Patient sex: M
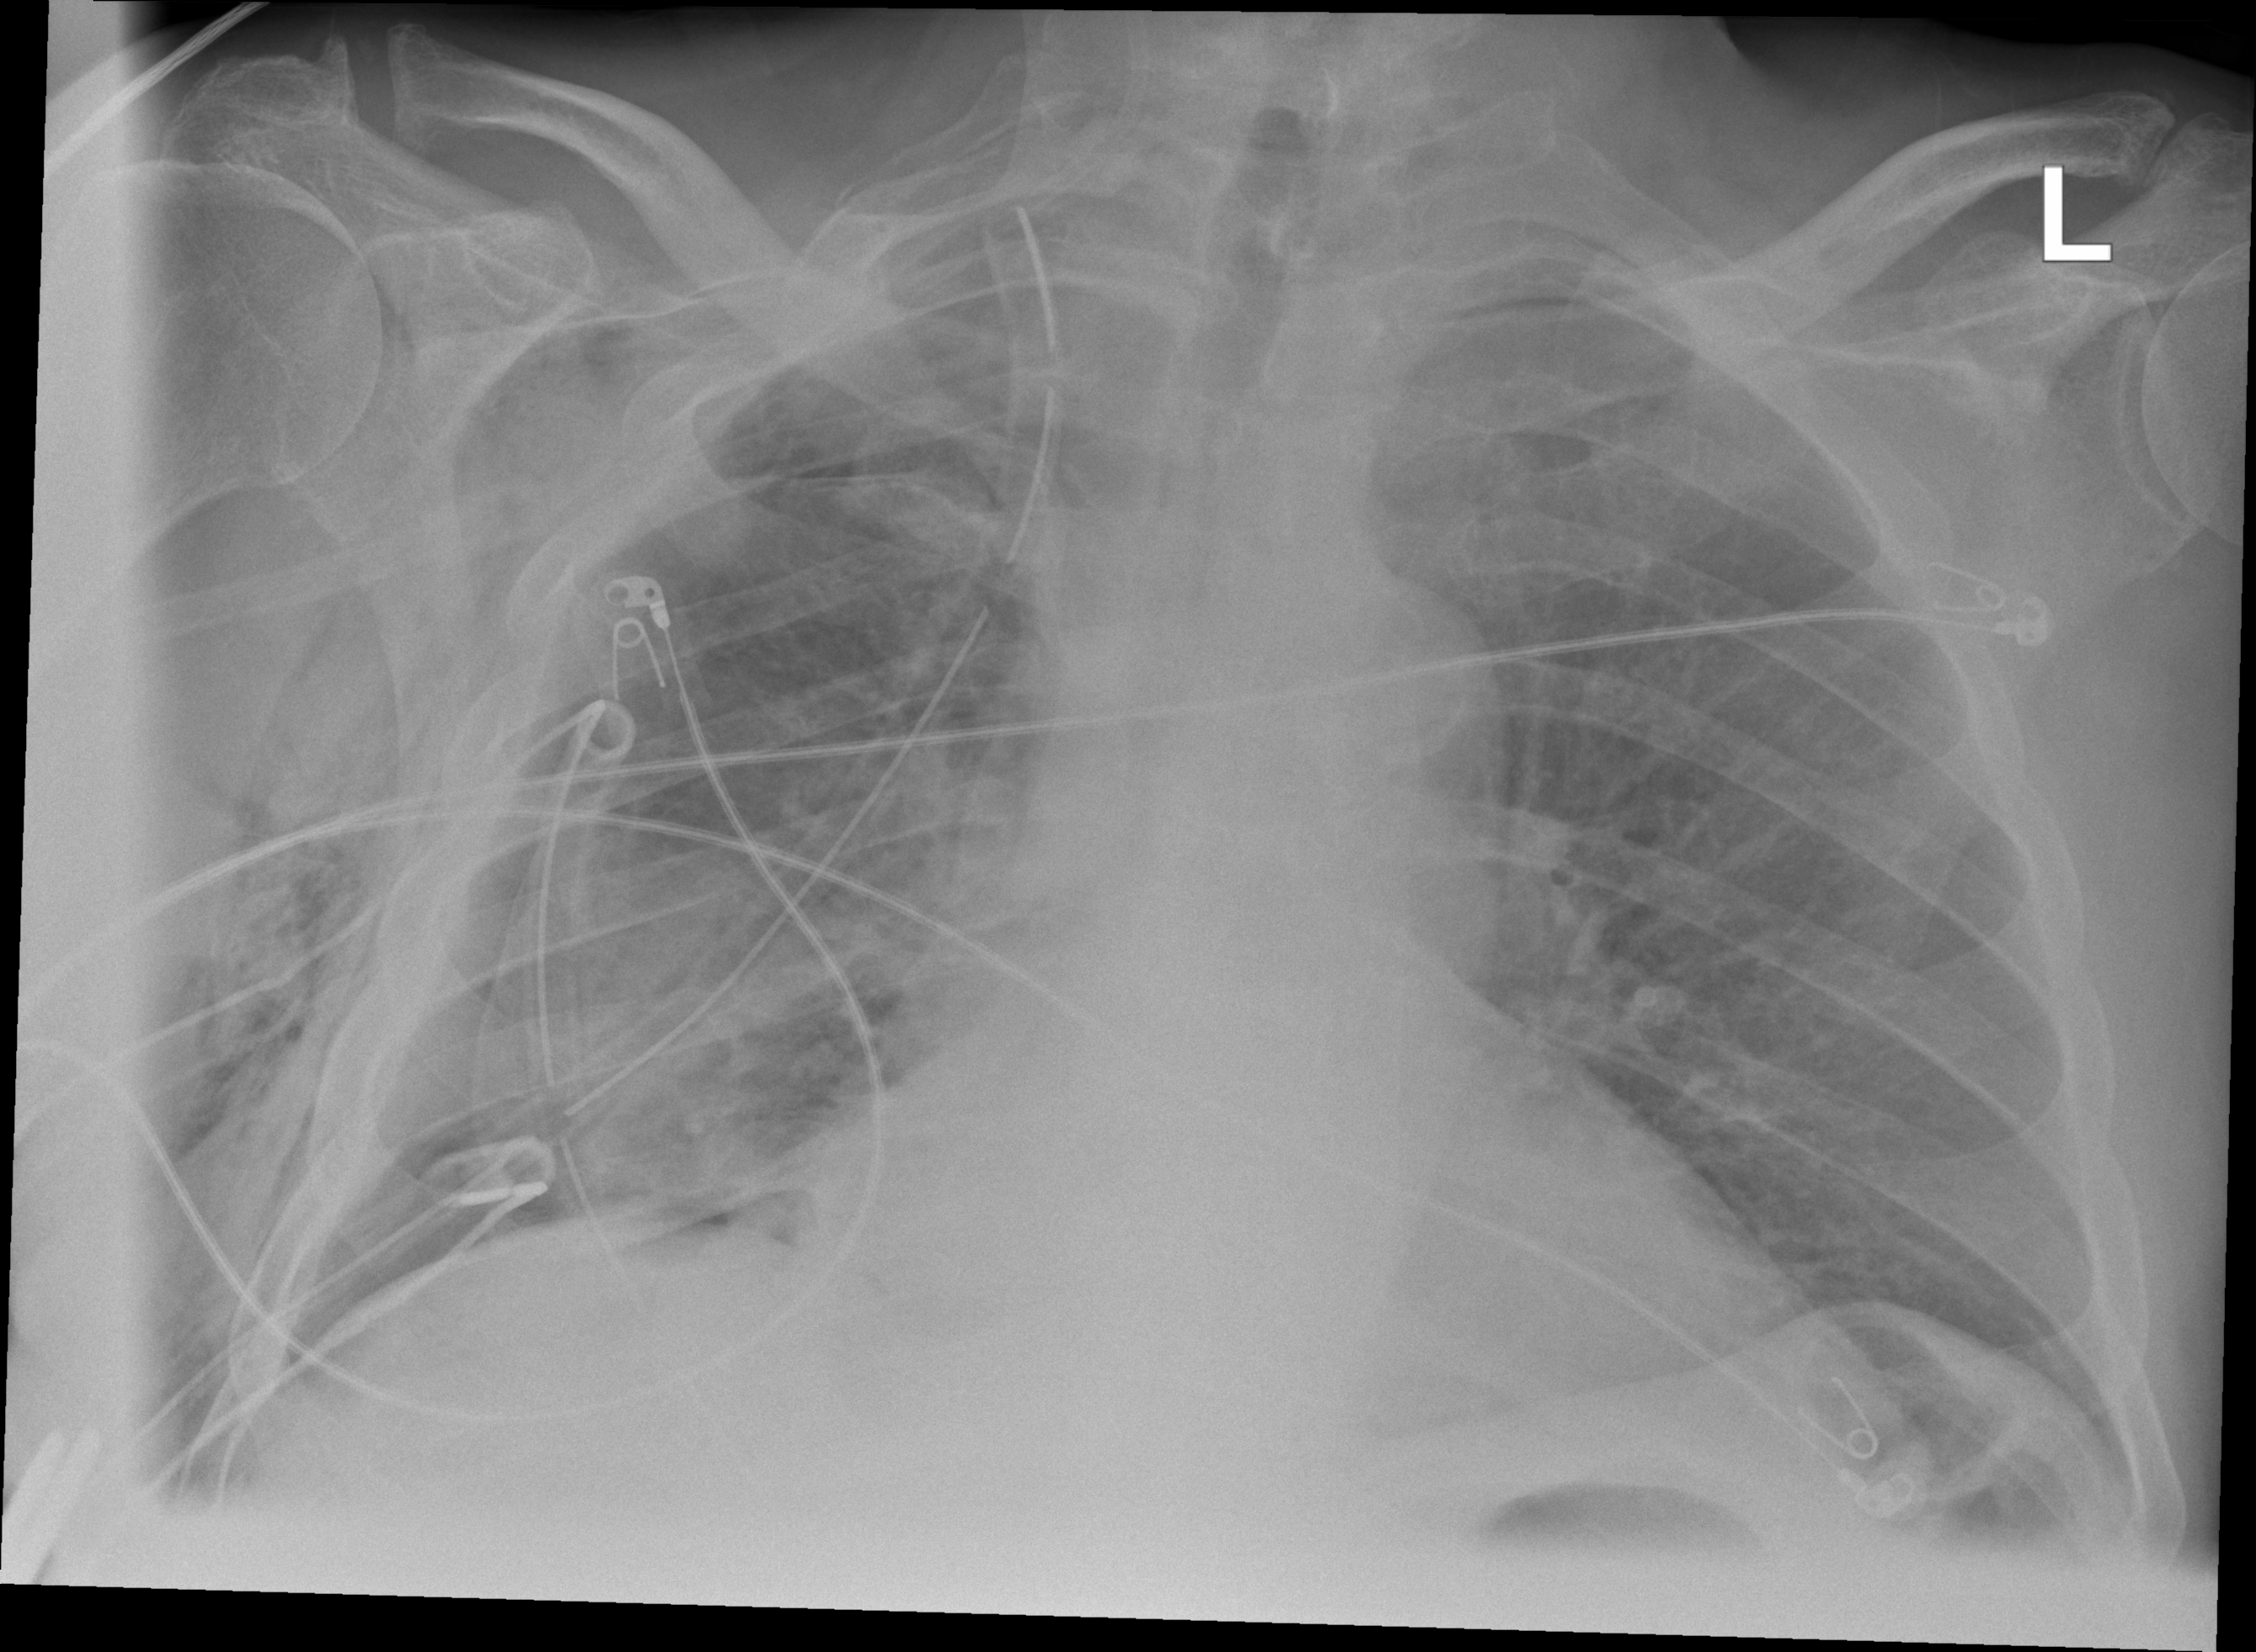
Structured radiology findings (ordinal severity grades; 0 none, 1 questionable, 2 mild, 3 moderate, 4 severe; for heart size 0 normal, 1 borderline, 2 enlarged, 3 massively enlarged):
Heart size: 0
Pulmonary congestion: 0
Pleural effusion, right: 0
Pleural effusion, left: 0
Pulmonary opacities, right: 2
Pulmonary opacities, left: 0
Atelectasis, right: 2
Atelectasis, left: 0